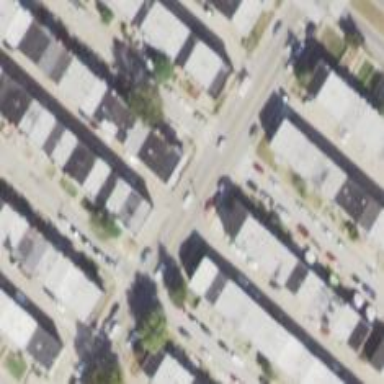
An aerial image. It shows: Alleyway designated as service road.